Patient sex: M
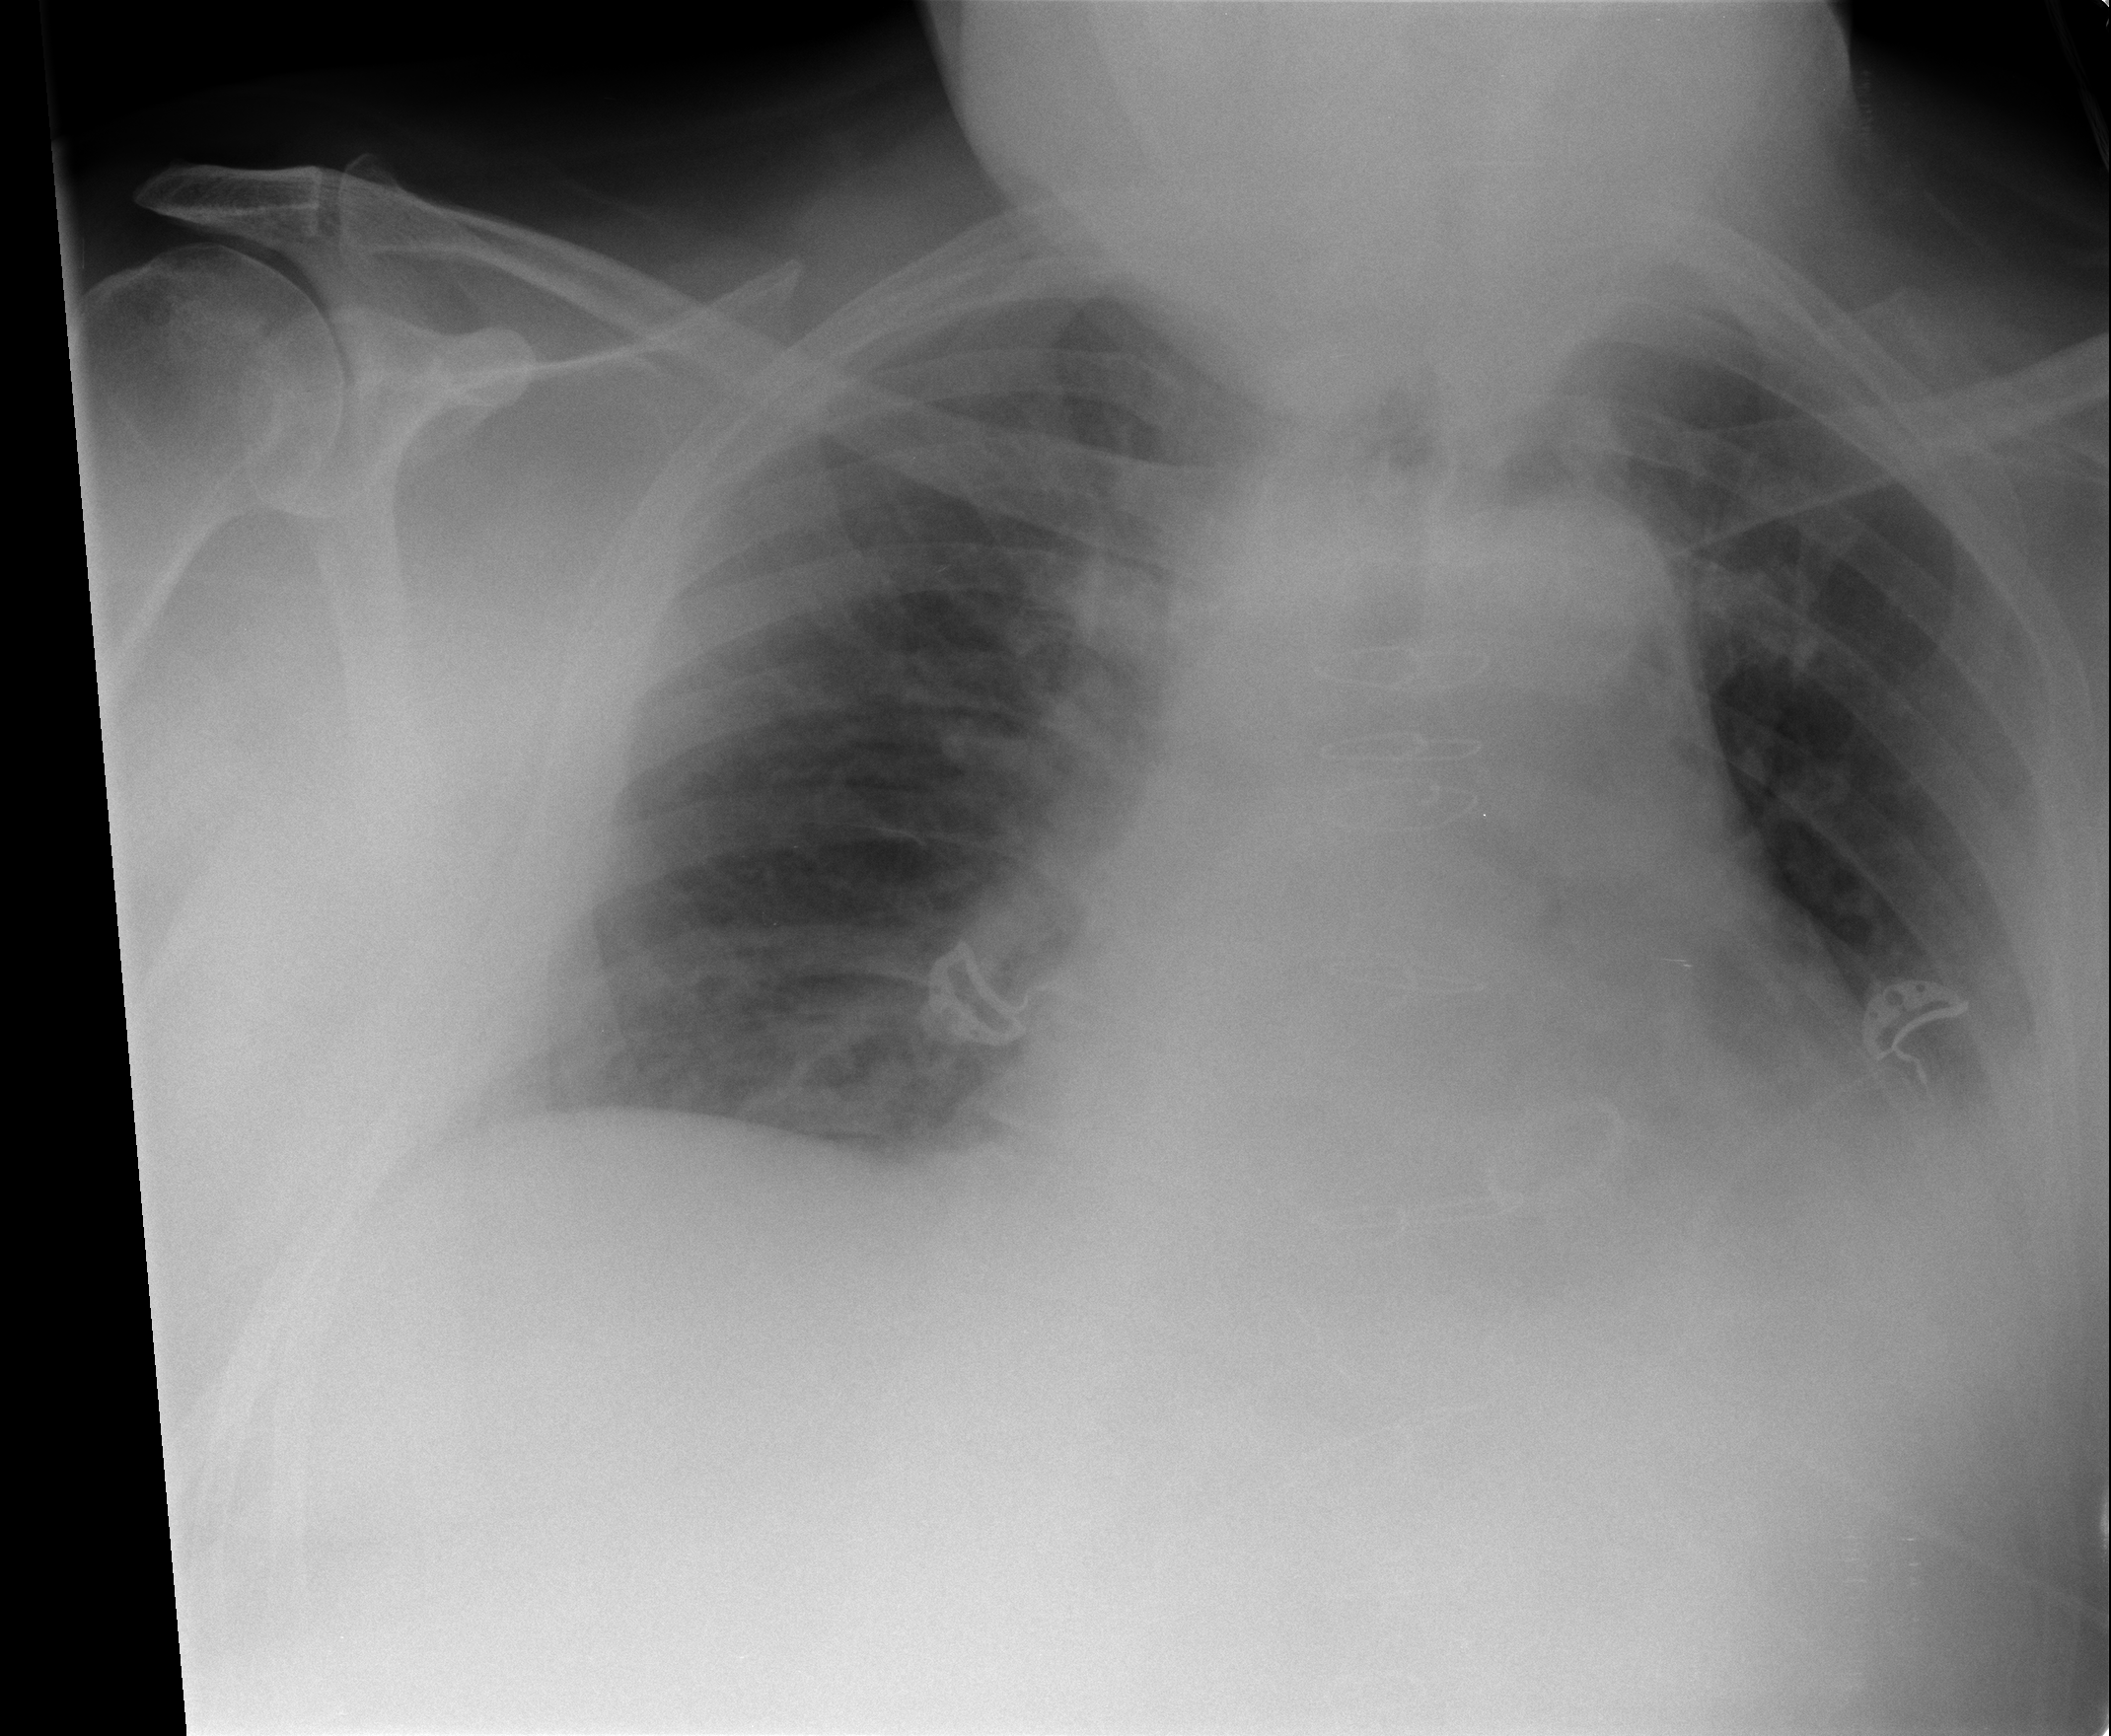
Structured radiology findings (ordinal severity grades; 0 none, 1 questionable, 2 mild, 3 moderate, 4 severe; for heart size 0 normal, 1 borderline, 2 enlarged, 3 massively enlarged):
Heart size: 2
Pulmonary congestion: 2
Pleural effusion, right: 2
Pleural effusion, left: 3
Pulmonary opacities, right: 0
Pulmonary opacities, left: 0
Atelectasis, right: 2
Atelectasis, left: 2